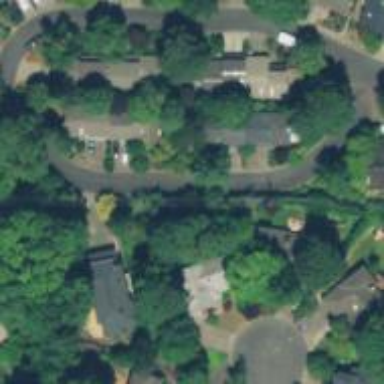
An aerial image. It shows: Residential road.